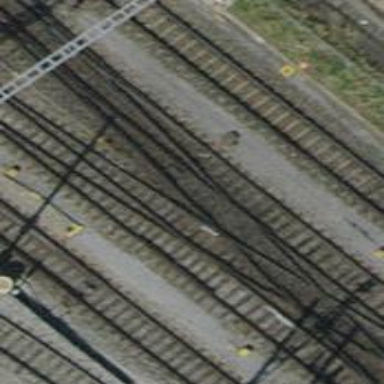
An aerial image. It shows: Single-track electrified railway service yard with contact line for trains.